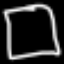
Label: square